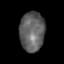
Tissue: skin
Cell type: Epithelial cells
Senescence score: 0.2204
Nuclear area (px): 970
Mean DAPI intensity: 96.187